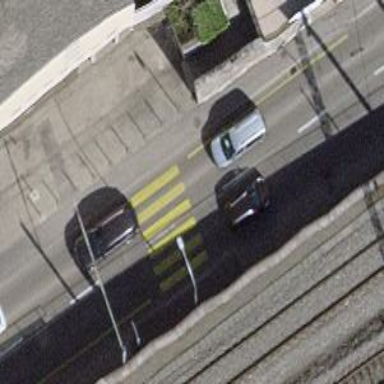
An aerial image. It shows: Uncontrolled zebra crossing on the road.